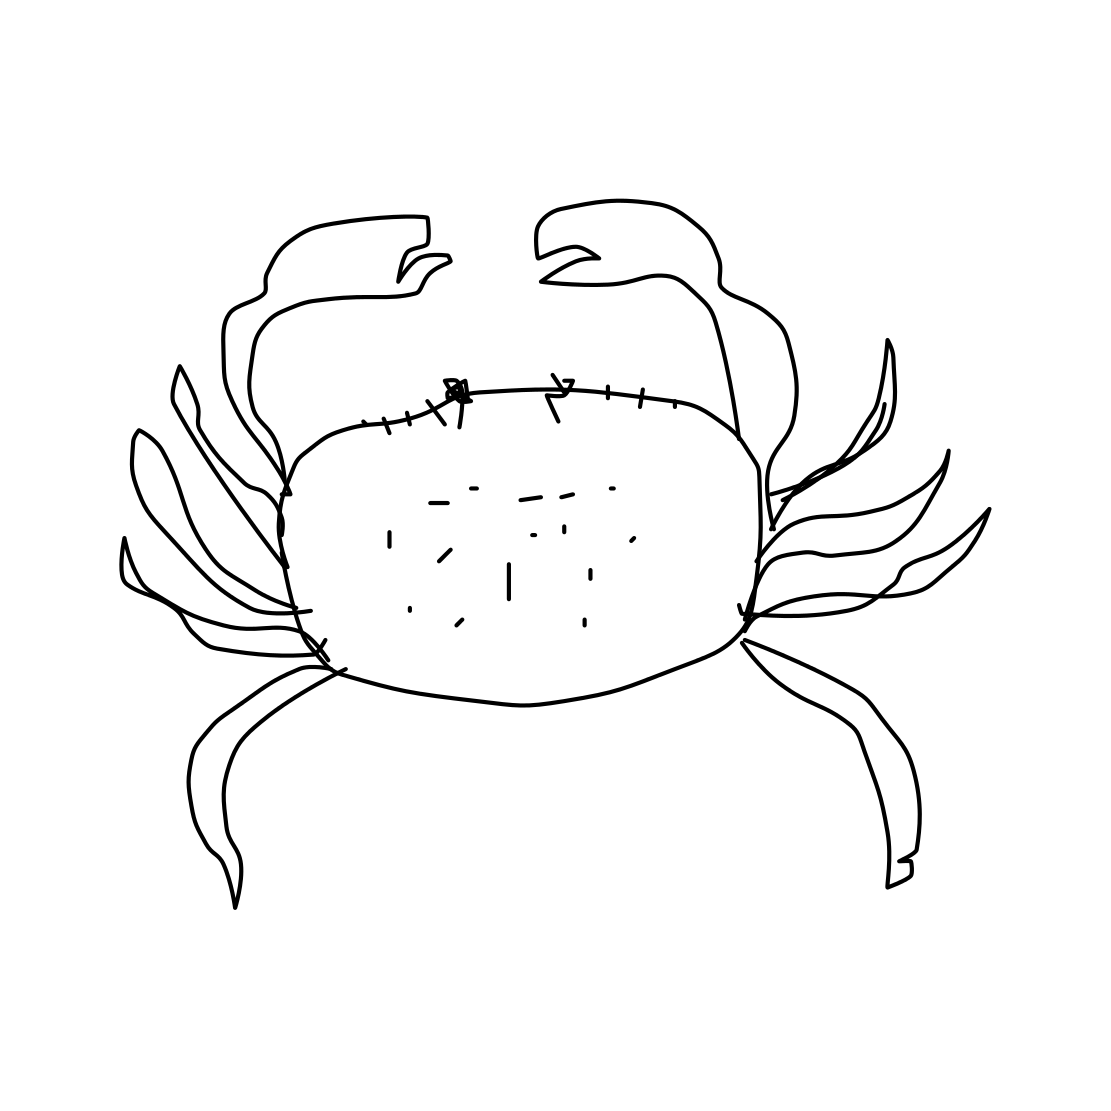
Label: crab